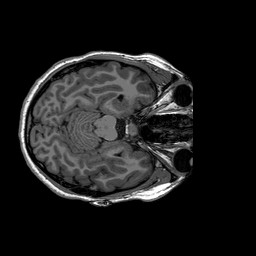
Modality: T1w
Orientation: coronal
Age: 22
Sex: female